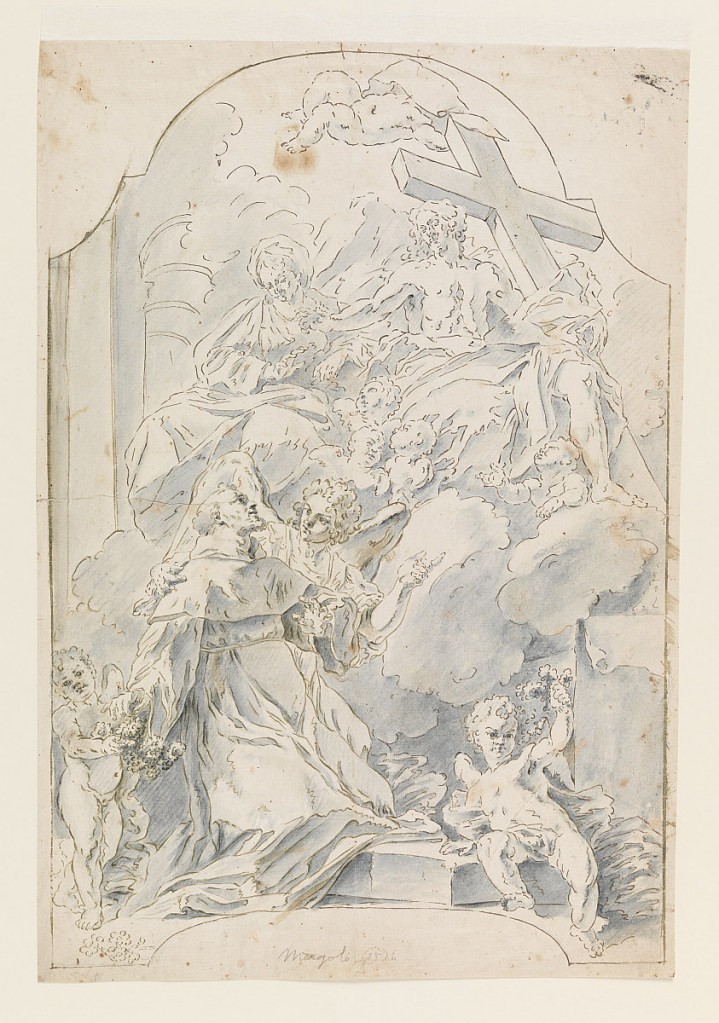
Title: A Saint's Vision of the Cross
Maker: Francesco Saverio Mergolo, Italian, 1746–1786
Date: ca. 1800–20
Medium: Pen and brown ink on paper
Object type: Drawing
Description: Vertical rectangle. Figure of a saint at left, cherubim at his feet, guided by an angel to look up into the parting clouds to a vision of the Christ carrying the Cross accompanied by the Virgin Mary. Composition contained within ornamental outline with arch at top.